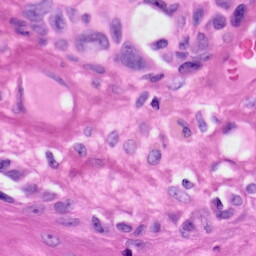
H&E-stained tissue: Skin